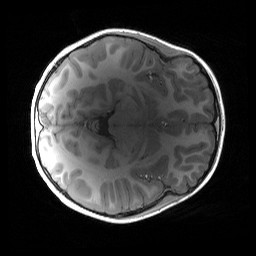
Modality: T1w
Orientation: axial
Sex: female
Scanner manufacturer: siemens
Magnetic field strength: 3 T
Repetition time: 1.9 s
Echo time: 0.00243 s